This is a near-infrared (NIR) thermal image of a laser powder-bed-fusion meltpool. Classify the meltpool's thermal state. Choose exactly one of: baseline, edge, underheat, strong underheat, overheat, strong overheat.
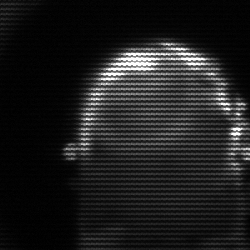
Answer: baseline